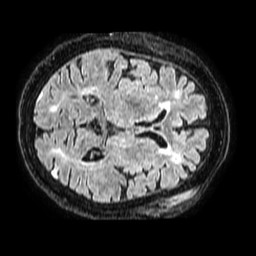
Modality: FLAIR
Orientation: axial
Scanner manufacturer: philips
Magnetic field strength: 1.5 T
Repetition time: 4.8 s
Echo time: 0.3 s